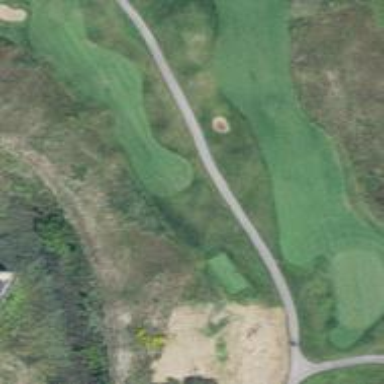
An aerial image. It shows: Well-maintained grassy area designated for golfing. It is mown fairway used for the sport of golf.